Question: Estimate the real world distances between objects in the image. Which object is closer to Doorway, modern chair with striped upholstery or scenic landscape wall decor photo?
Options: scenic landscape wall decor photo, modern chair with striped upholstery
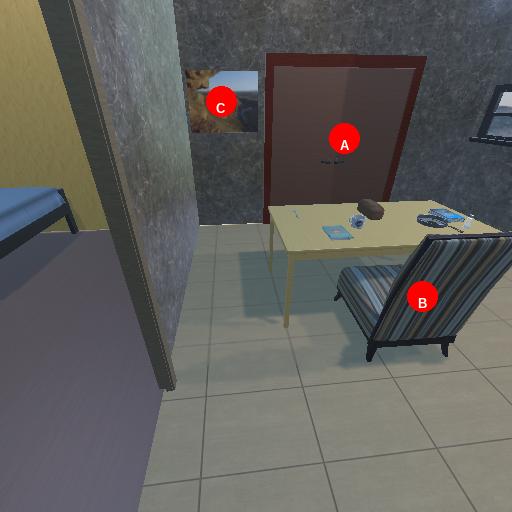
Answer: scenic landscape wall decor photo